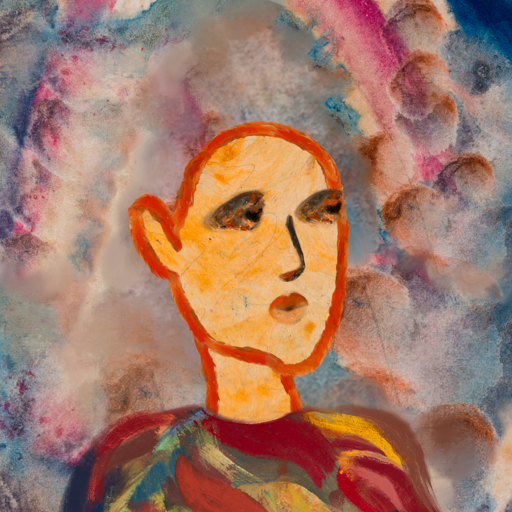
Background: Rupkatha, Head And Neck Side: Experience, Face Side: Gypsy_Queen, Bust: Mother_And_Son_Son, Hair Side: Blank, Head Accessory: Blank, Second Necklace: Blank, Necklace: Blank, Baby: Blank